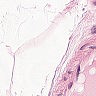
Metastatic tissue present: no